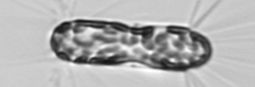
Label: Corethron_hystrix